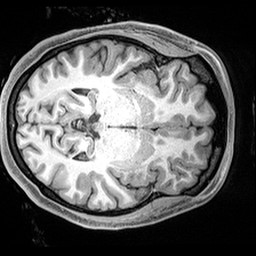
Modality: T1w
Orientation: axial
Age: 20
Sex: female
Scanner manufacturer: siemens
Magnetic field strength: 3 T
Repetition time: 2.4 s
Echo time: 0.00217 s